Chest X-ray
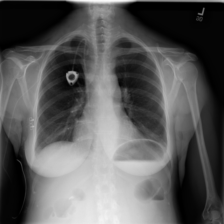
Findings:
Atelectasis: positive
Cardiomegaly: negative
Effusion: negative
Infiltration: positive
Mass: negative
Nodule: negative
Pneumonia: negative
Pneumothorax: negative
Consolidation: negative
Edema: negative
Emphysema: negative
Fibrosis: negative
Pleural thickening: negative
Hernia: negative